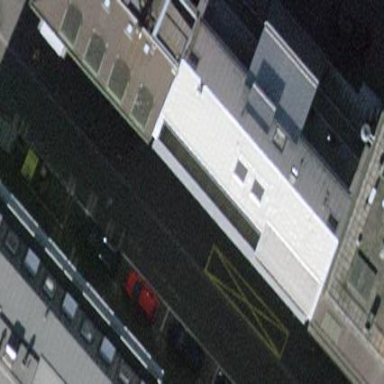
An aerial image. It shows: Parking lane area.